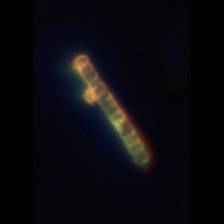
Taxon: Skeletonema
Group: Diatoms